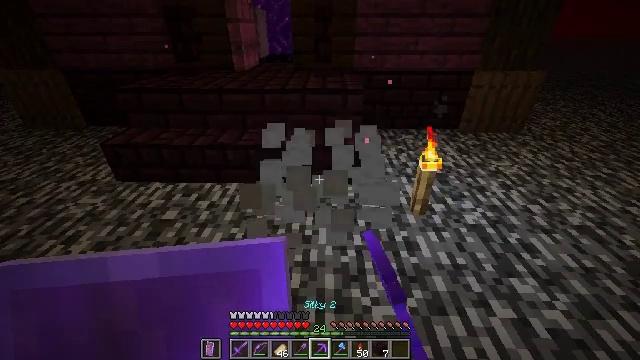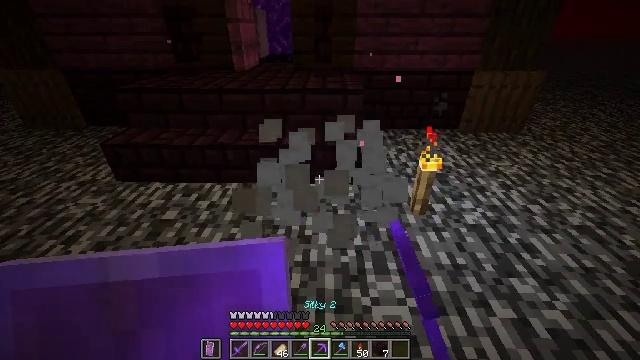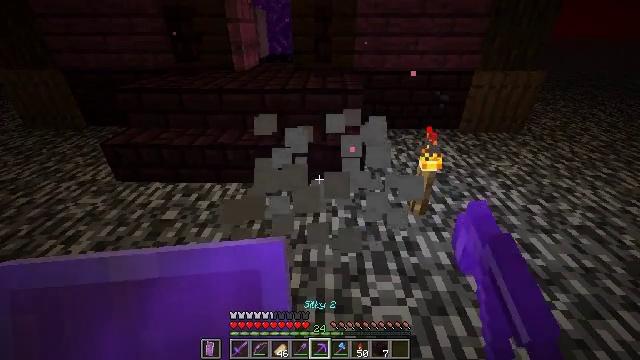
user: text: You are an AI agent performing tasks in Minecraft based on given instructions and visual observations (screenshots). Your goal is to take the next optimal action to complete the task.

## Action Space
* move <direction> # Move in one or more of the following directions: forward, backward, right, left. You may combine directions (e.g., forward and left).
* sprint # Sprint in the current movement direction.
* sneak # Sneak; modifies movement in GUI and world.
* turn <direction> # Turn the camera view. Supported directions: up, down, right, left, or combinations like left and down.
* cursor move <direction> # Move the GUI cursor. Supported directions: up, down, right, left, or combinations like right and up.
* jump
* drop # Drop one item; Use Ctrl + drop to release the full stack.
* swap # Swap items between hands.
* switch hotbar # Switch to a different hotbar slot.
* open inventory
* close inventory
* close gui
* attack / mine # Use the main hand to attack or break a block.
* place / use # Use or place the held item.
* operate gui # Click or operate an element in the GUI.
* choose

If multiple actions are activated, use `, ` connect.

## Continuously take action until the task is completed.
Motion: motion action
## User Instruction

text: Reclaim the stonecutter into your inventory.
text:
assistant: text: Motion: no_op
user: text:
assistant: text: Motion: no_op
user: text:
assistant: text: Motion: no_op